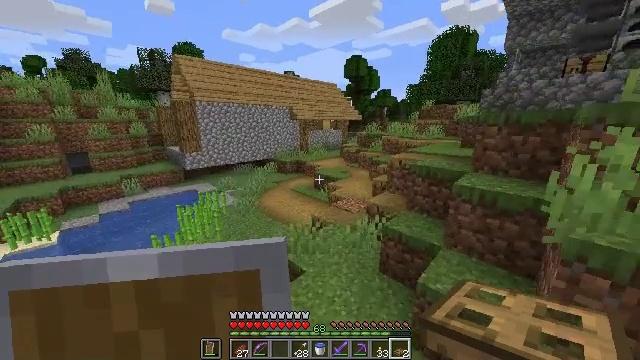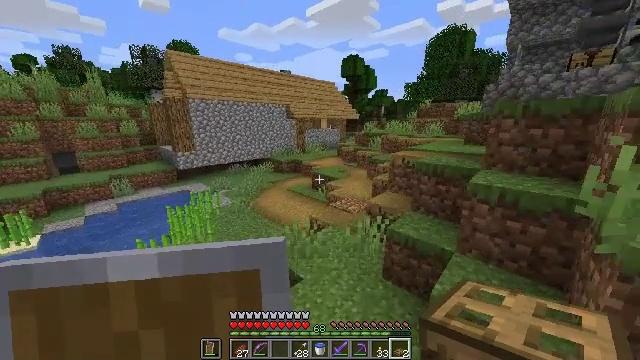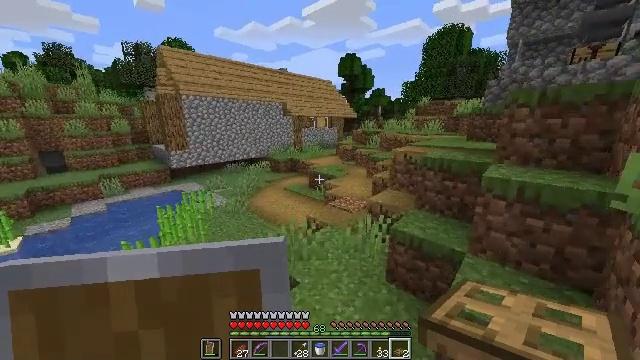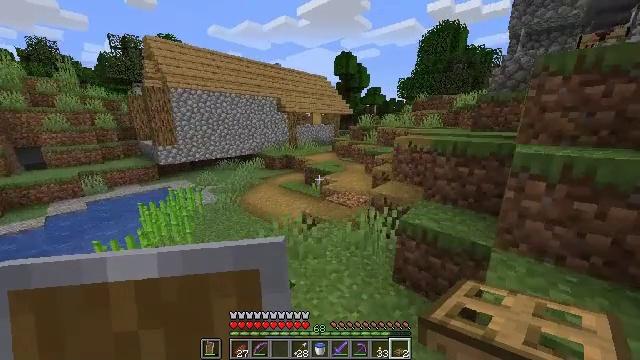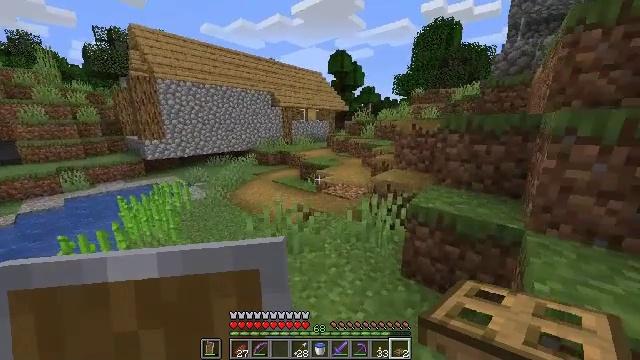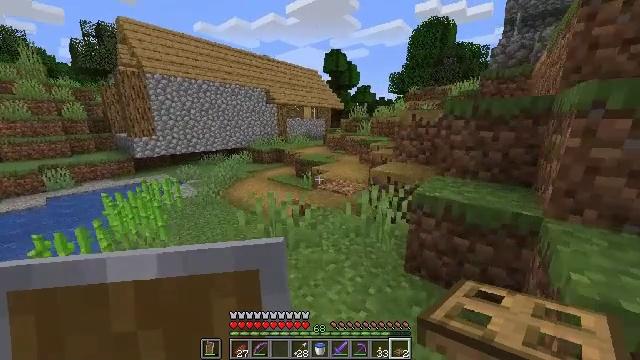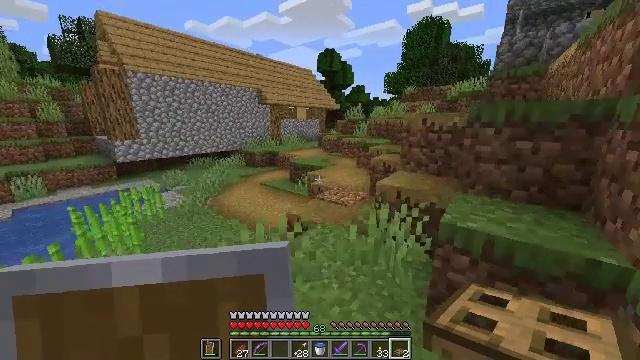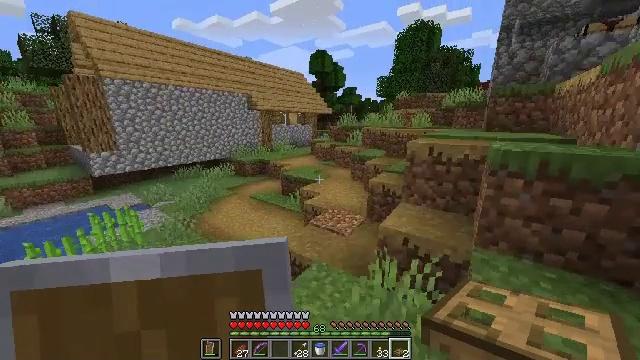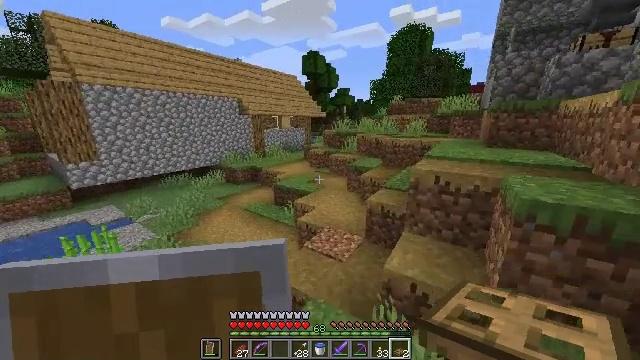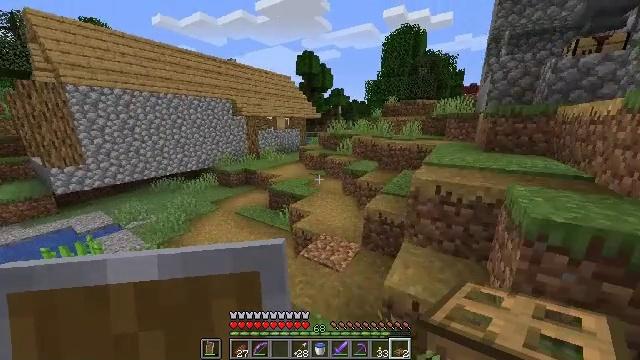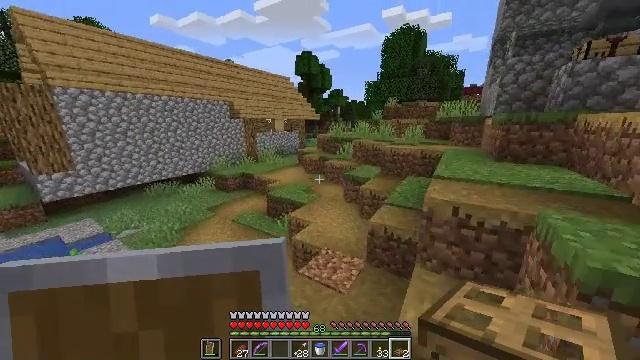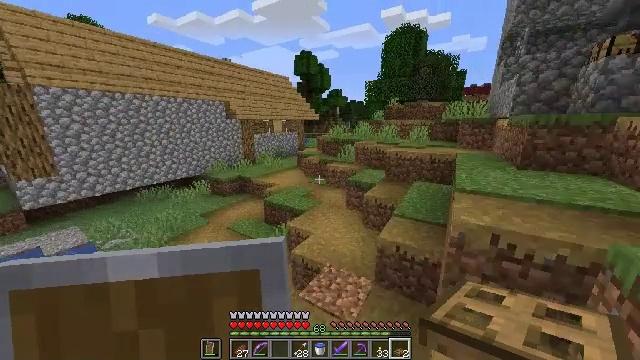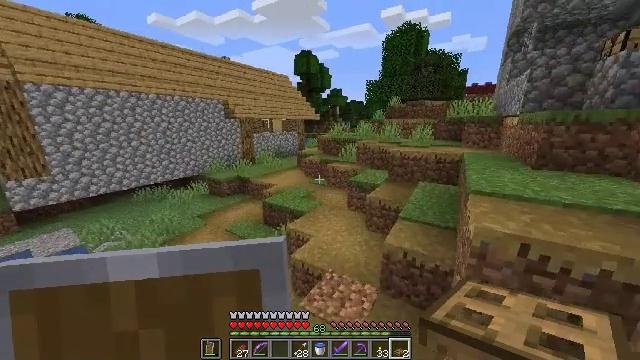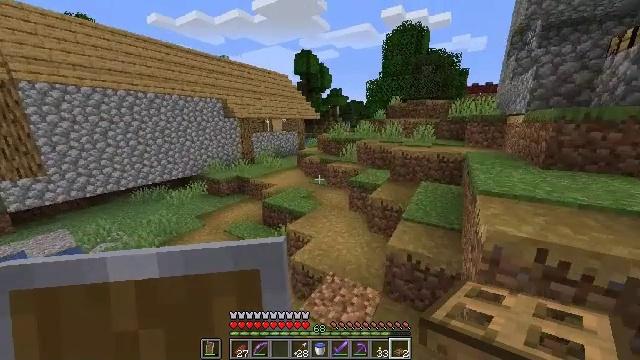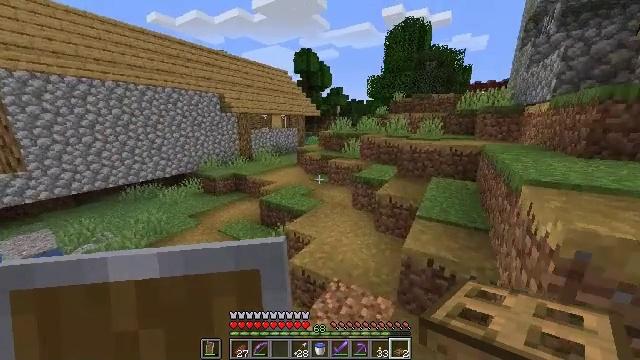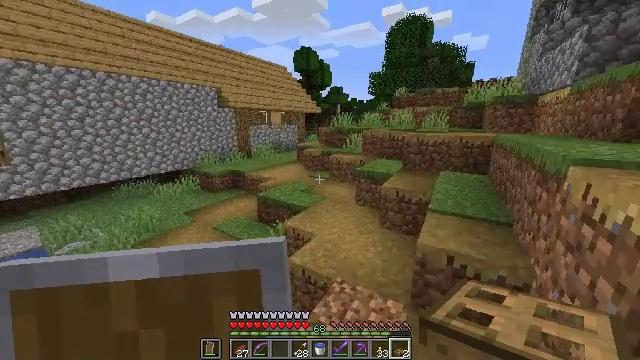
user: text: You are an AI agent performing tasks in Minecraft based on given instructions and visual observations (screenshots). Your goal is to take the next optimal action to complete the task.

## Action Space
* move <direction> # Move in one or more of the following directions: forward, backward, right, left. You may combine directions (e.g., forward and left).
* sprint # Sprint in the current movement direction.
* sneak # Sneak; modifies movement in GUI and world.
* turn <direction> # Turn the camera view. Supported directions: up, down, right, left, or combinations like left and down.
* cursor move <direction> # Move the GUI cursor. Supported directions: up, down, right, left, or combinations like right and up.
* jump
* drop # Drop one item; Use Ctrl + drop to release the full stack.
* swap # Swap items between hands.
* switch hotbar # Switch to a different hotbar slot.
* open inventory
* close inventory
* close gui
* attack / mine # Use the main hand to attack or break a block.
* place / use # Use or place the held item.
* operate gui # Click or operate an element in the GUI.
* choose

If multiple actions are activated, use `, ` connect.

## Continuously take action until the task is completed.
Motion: motion action
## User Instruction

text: Hunt a cow.
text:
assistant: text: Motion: move forward, jump
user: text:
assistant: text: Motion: move forward, jump
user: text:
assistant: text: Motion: move forward, turn right, jump
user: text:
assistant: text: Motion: move forward, turn right, jump
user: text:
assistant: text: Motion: move forward, turn right, jump
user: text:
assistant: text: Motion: move forward, turn right, jump
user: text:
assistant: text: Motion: move forward, turn right, jump
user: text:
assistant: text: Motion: move forward, turn right, jump
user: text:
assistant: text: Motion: move forward, turn right, jump
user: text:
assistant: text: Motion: move forward
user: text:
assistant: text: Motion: move forward
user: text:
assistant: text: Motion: move forward
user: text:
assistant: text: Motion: move forward
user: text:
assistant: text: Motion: move forward
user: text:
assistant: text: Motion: move forward
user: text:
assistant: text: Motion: move forward
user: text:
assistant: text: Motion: move forward, jump
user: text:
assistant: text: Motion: move forward, jump
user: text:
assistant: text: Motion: move forward, jump
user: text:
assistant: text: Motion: move forward, jump
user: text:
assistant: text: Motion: move forward
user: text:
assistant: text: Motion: move forward
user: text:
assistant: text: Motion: move forward, turn left
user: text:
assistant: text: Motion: move forward, turn left
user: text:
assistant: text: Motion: move forward, turn left
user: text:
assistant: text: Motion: move forward, turn left
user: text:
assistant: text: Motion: move forward, turn left
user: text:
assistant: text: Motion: move forward
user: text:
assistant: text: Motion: move forward
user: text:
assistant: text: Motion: move forward